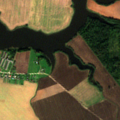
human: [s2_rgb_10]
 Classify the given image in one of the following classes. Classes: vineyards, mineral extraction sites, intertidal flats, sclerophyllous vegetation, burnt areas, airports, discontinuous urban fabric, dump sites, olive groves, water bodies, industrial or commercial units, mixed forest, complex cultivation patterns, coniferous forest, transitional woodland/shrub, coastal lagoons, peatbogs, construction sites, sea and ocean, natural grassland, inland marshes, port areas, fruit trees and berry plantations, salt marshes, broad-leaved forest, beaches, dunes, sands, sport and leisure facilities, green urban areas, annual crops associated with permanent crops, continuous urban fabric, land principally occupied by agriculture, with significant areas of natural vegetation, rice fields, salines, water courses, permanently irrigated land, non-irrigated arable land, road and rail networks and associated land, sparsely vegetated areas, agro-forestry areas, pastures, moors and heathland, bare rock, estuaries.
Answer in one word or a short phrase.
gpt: non-irrigated arable land, complex cultivation patterns, broad-leaved forest, water bodies